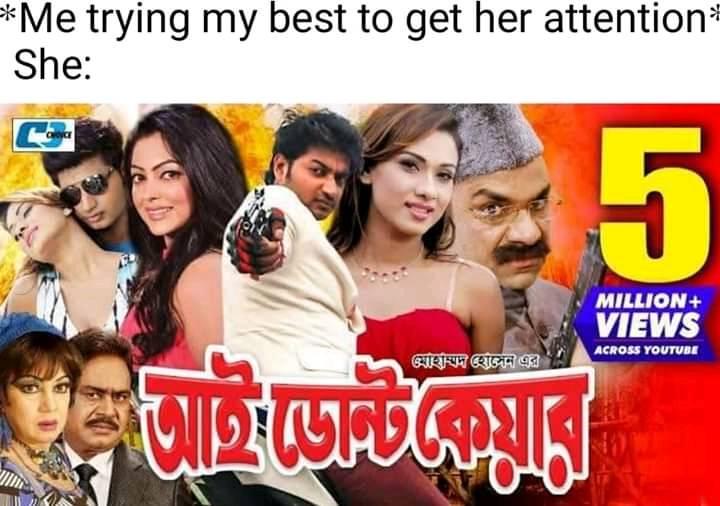
Caption: *Me trying my best to get her attention*    She:   আই ডোন্ট কেয়ার
Label: non-hate